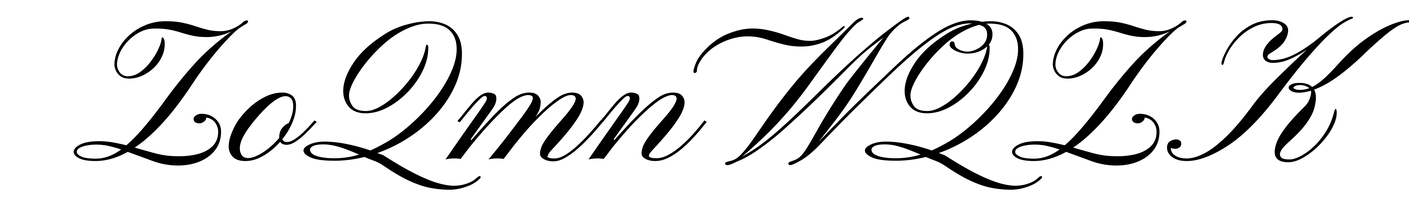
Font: PinyonScript-Regular